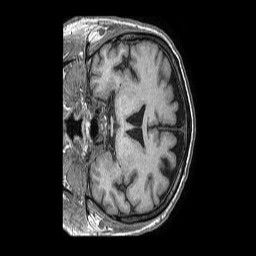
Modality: T1w
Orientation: coronal
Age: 47
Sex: male
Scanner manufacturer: philips
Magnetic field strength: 1.5 T
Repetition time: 0.007687 s
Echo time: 0.003539 s